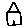
Label: house